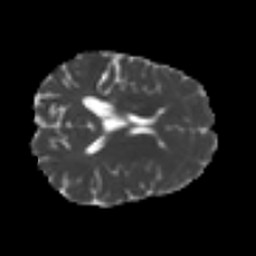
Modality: MD
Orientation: axial
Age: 31
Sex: female
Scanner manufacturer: siemens
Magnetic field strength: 3 T
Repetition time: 4.999 s
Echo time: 0.07946 s